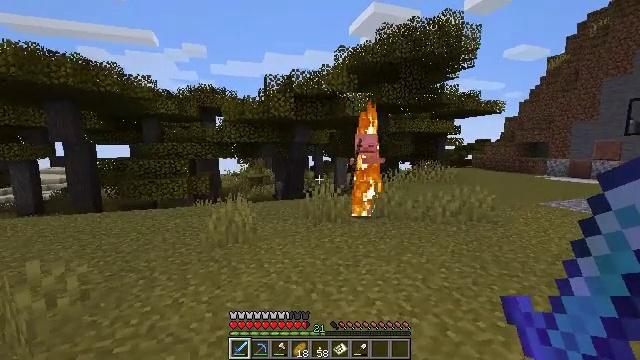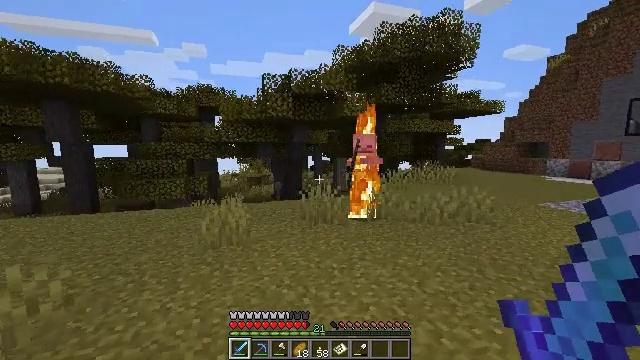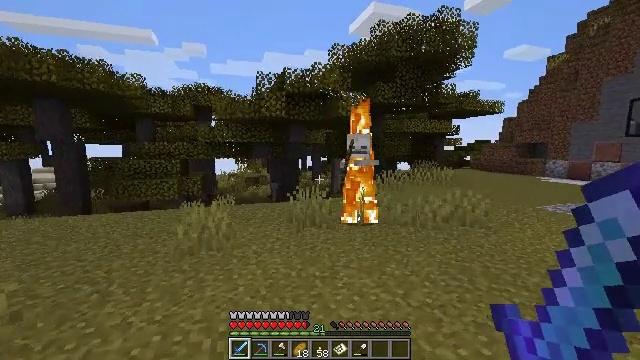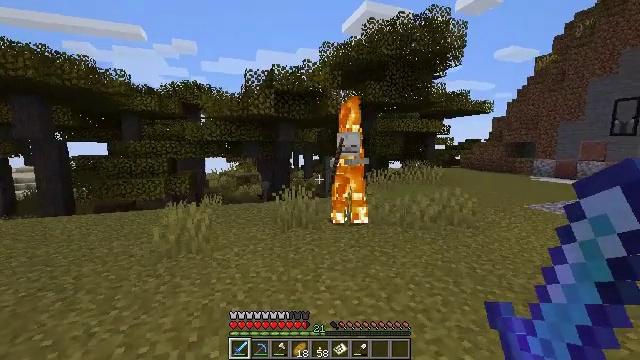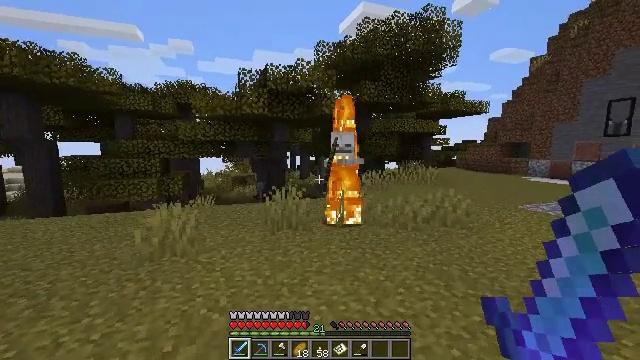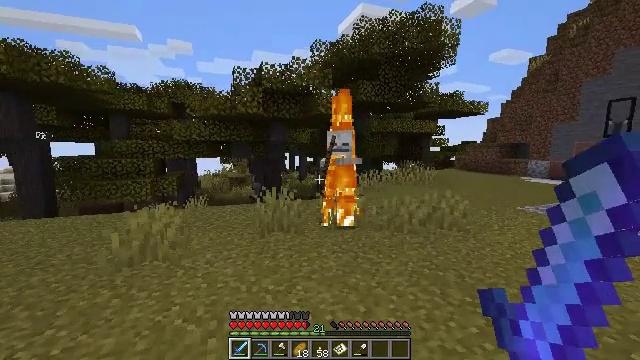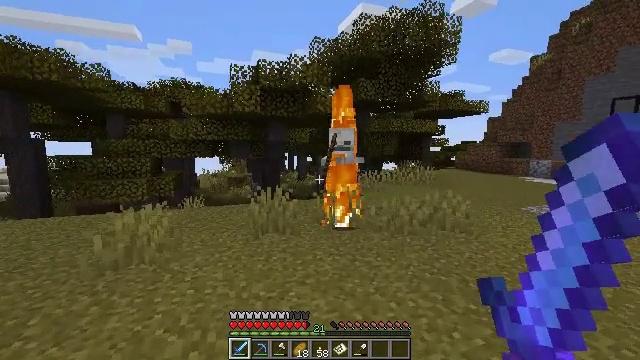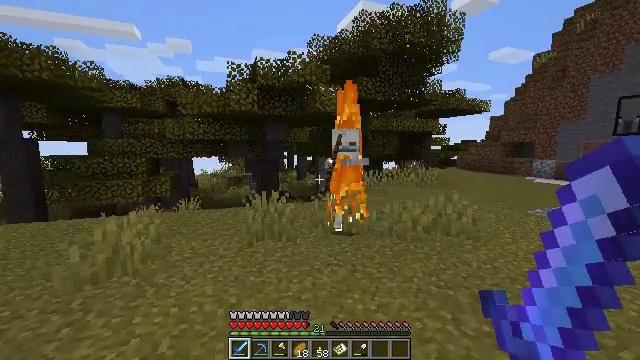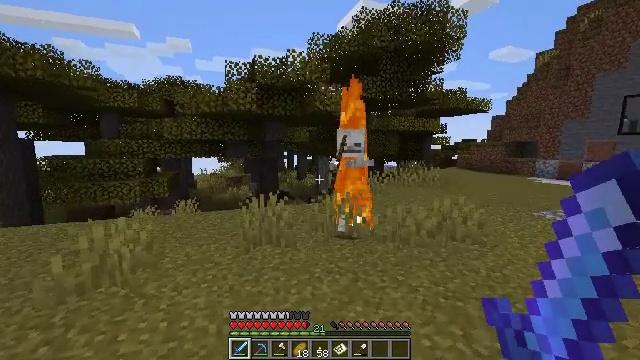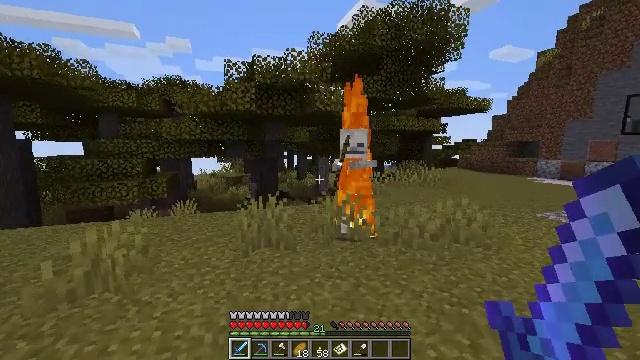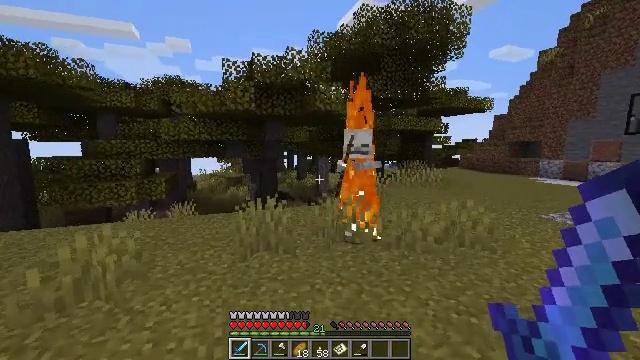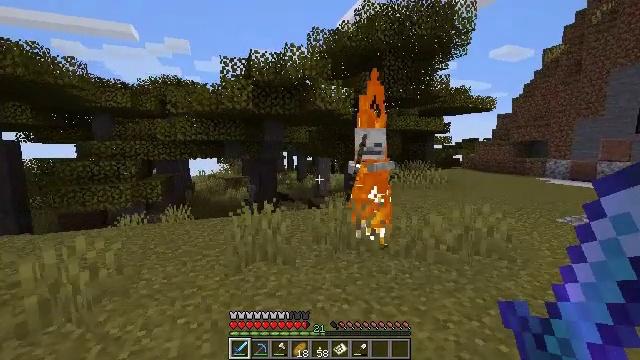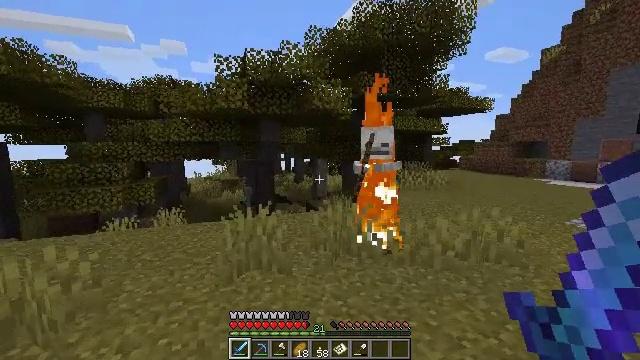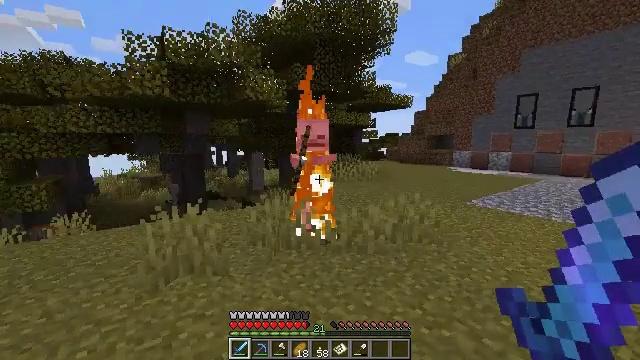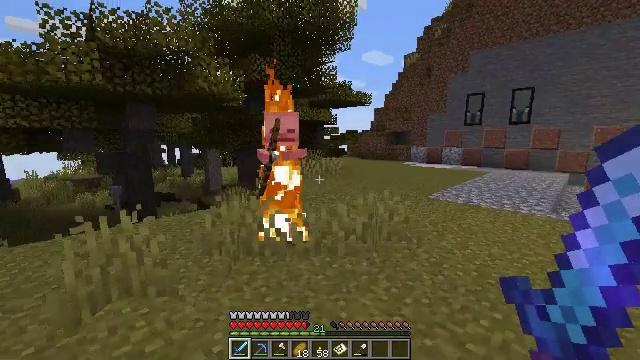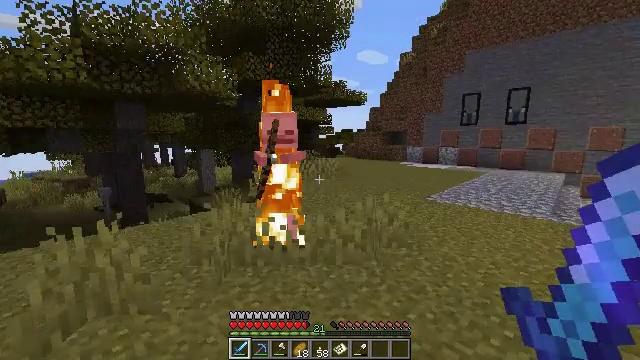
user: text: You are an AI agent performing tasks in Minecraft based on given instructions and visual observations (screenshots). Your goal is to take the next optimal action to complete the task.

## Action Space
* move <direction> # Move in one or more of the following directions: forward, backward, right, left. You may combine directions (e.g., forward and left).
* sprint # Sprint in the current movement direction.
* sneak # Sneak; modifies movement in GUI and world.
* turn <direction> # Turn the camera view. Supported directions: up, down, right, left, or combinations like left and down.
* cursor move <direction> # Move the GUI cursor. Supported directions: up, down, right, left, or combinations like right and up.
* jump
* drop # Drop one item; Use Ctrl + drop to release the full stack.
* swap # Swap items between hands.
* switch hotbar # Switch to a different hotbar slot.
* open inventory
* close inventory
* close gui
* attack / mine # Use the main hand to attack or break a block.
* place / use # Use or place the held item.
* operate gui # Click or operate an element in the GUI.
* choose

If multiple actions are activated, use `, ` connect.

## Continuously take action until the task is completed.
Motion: motion action
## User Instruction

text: Hunt the skeleton.
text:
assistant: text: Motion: move forward and move right
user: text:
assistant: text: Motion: move forward and move right
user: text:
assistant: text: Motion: move forward and move right, turn right
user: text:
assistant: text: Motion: move forward and move right
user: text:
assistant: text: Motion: move forward
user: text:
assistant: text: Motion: move forward
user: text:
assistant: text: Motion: move forward
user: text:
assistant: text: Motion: move forward
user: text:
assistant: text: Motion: move forward
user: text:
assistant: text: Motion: move forward
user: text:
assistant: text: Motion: move forward
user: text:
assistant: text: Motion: move forward
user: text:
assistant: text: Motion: move forward, turn right and down
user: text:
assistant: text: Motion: move forward, turn right
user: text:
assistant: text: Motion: move forward, turn right
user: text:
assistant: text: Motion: move forward, attack / mine
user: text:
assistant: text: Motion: move forward, attack / mine
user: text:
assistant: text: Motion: move forward, attack / mine
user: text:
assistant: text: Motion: move forward, attack / mine
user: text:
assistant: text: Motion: move forward, turn left, attack / mine
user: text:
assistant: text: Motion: move forward, turn left
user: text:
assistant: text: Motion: move forward, turn left
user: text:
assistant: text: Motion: move forward
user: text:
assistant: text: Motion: move forward
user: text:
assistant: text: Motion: move forward, attack / mine
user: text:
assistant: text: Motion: move forward, attack / mine
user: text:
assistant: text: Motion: move forward, turn right and up, attack / mine
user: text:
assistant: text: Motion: move forward
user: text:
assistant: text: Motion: move forward
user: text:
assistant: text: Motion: move forward